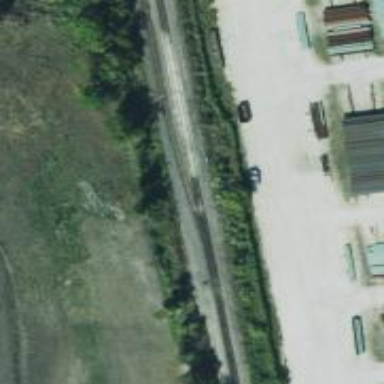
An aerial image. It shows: Railway siding with rails.